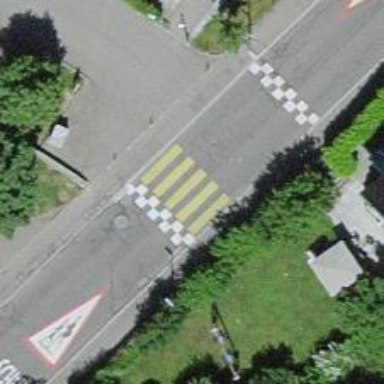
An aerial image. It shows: Uncontrolled crossing with traffic calming table on the road.